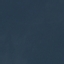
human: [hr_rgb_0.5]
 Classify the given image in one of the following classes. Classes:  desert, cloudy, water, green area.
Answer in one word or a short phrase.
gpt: water